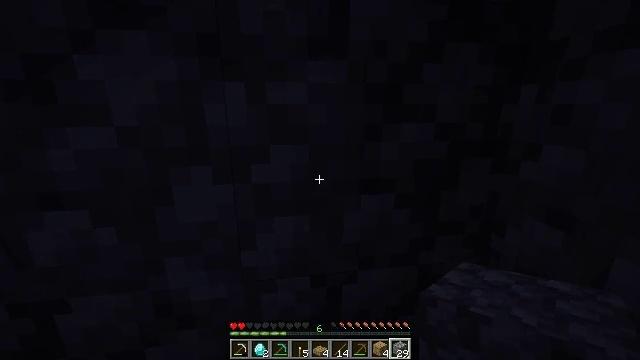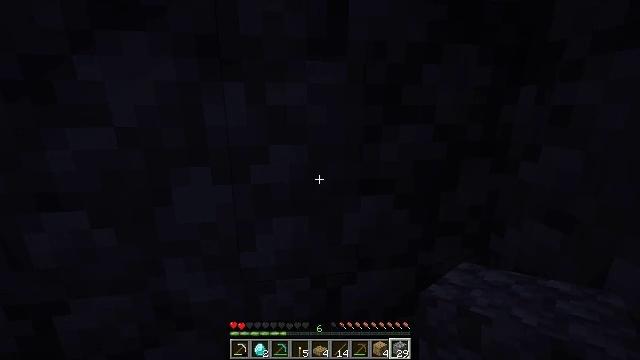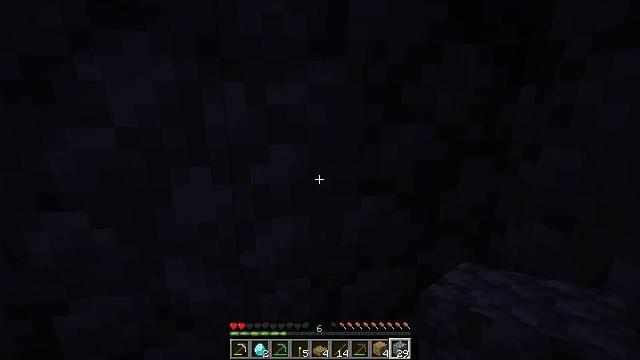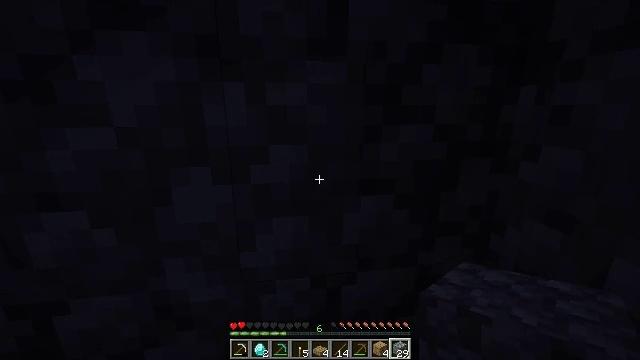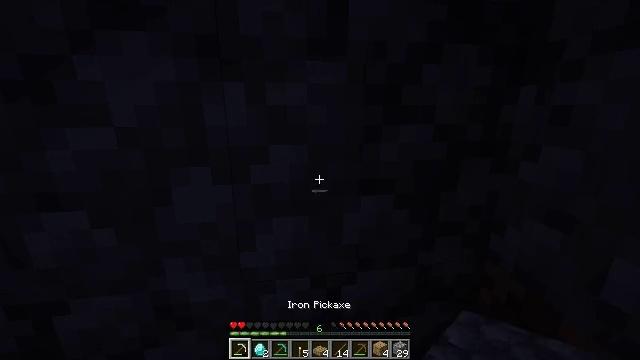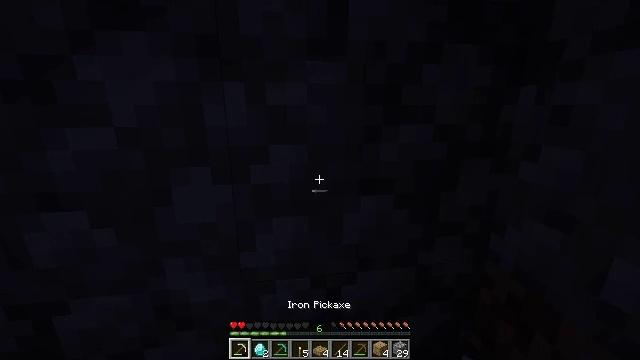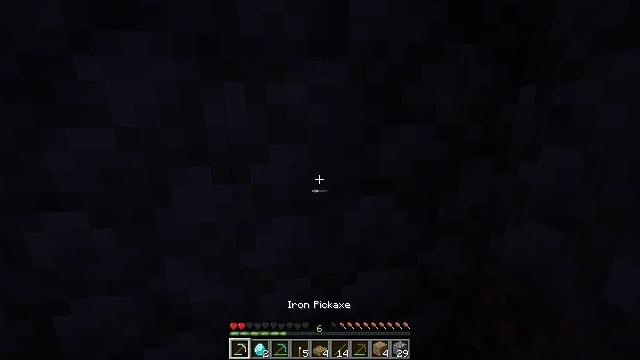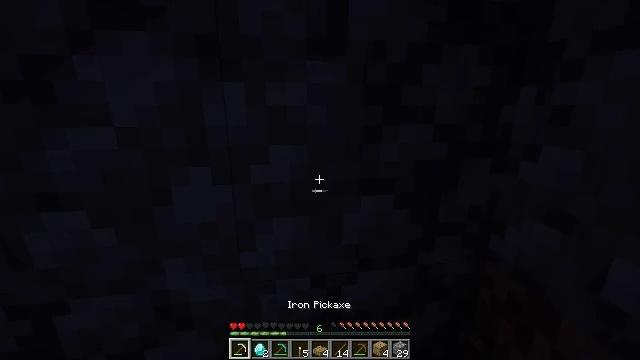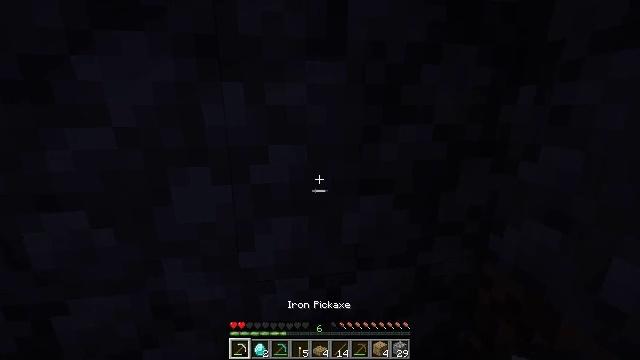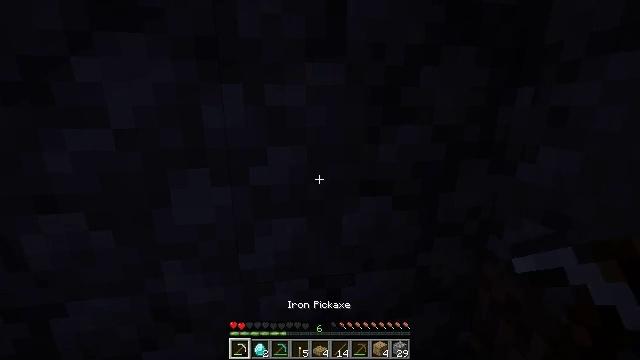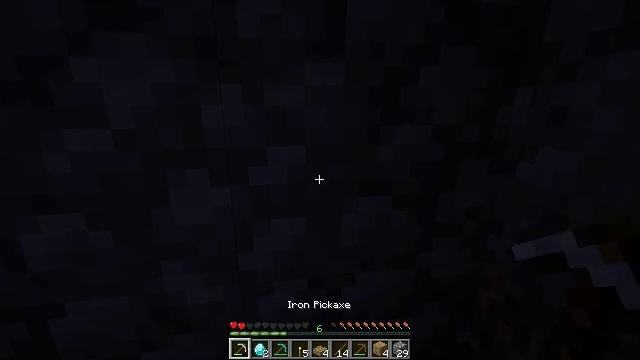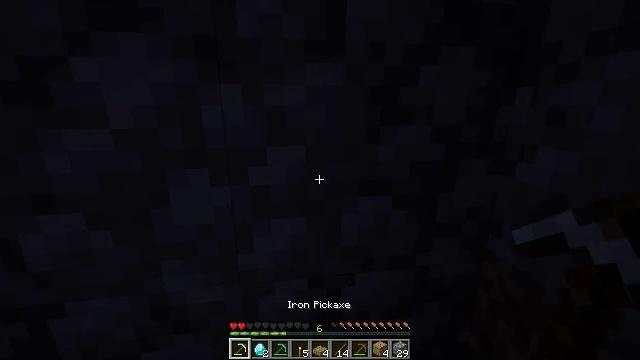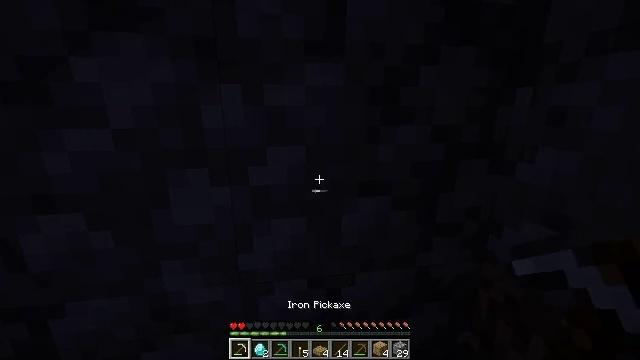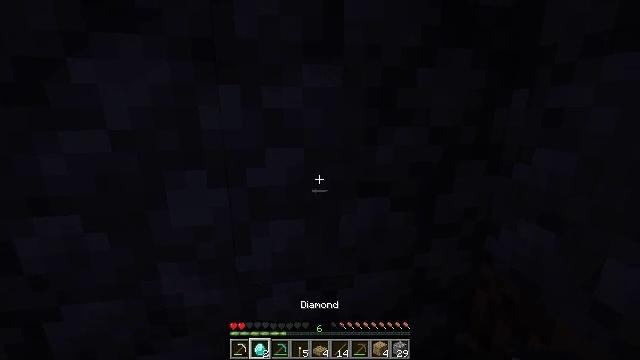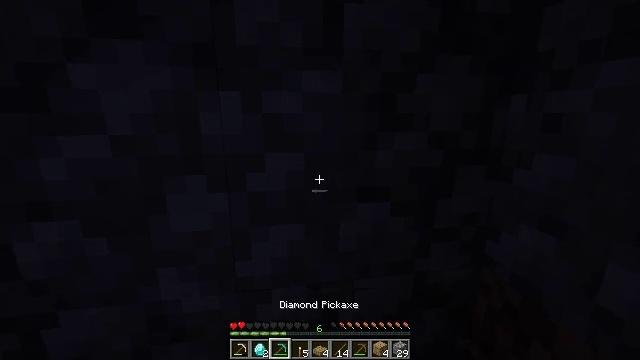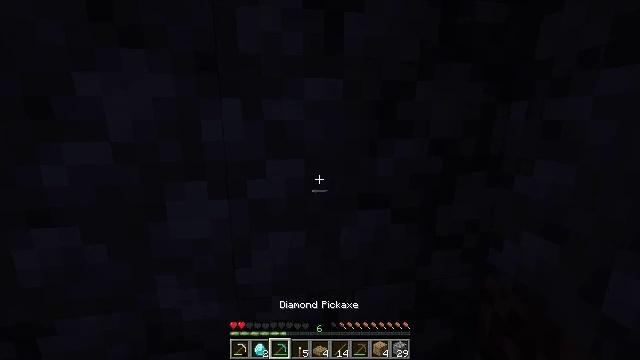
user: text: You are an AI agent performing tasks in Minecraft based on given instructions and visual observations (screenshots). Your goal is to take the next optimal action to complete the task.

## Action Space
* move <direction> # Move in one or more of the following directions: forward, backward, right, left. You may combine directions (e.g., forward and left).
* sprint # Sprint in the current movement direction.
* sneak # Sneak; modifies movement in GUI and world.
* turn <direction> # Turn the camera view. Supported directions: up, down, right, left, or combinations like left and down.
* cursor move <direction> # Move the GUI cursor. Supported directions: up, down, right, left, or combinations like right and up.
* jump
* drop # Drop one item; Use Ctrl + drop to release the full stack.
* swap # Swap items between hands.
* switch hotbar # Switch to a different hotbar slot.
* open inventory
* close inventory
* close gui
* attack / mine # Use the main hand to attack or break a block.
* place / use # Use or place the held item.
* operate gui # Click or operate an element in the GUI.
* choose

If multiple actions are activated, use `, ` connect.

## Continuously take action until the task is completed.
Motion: motion action
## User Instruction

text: Digging the cobblestone underground.
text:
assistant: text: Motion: no_op
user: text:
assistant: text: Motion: no_op
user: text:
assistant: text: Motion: no_op
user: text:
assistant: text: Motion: no_op
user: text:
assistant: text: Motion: no_op
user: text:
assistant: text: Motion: no_op
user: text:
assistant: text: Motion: no_op
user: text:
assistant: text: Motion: no_op
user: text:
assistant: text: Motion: no_op
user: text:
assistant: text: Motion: no_op
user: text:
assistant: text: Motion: no_op
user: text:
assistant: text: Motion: no_op
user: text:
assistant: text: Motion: no_op
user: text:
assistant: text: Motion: turn up
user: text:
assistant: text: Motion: turn up
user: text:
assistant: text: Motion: no_op
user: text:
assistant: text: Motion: no_op
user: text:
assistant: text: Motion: no_op
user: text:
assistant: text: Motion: no_op
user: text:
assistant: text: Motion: no_op
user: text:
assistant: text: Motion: no_op
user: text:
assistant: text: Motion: no_op
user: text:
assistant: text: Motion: no_op
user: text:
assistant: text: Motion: no_op
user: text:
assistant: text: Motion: attack / mine
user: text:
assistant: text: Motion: attack / mine
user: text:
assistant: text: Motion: attack / mine
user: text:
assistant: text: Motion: attack / mine
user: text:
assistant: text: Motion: attack / mine
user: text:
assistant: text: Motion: attack / mine